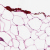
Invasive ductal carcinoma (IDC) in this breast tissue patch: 0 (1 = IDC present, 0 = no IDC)